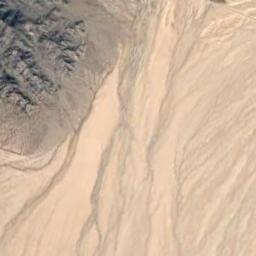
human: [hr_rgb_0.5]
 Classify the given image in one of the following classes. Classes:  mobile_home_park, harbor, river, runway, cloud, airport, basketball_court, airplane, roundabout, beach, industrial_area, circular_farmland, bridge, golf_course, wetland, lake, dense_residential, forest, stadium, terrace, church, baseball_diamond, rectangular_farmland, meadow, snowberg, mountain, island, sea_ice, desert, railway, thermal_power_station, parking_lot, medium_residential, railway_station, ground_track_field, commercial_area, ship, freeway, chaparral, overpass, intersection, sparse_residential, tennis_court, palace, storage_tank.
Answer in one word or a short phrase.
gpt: desert